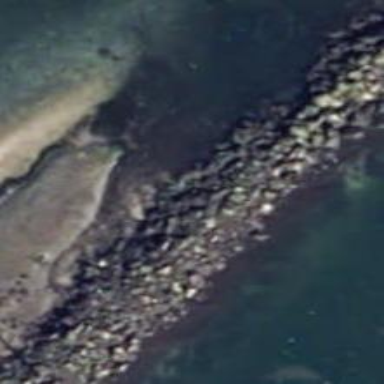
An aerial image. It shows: Breakwater structure.